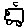
Label: car